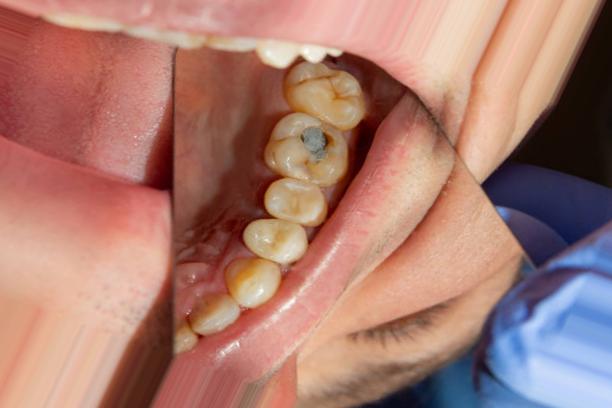
Condition: Caries